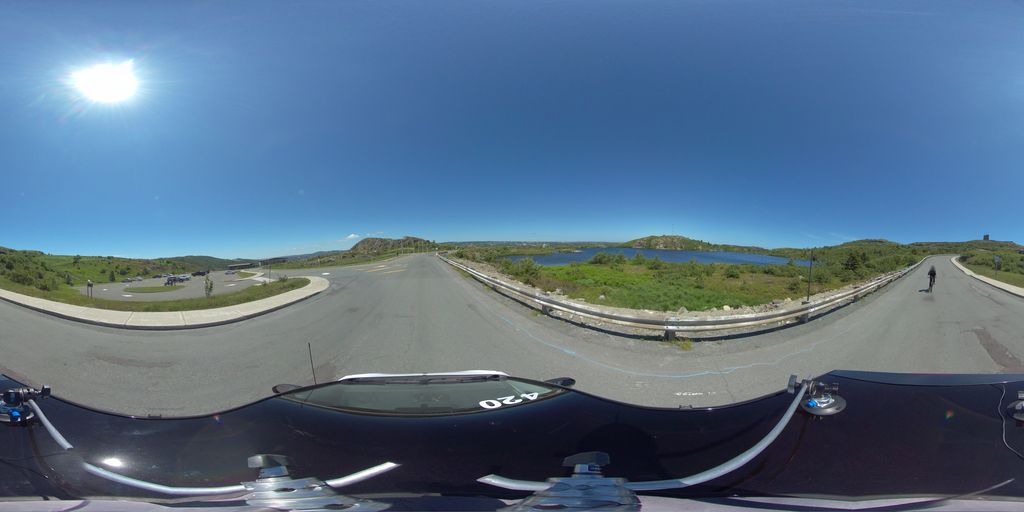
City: st_johns